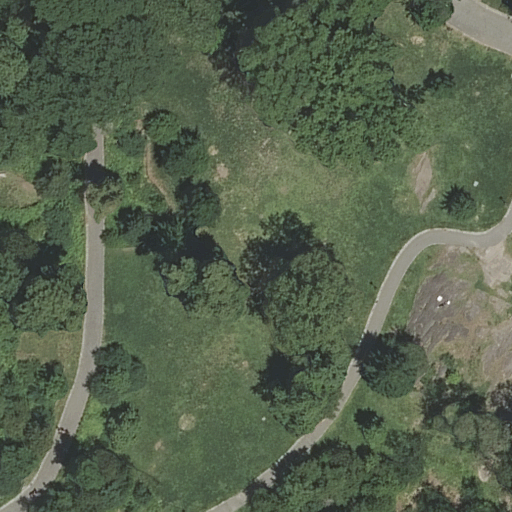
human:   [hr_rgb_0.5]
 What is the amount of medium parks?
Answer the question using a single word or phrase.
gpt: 0

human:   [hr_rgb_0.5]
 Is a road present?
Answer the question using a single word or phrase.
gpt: yes

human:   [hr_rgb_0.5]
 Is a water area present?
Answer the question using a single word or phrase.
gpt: no

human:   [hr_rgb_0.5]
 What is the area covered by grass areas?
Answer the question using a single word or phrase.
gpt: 2340m2

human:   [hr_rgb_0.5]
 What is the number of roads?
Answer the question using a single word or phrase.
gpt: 6

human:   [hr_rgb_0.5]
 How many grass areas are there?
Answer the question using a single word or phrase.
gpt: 1

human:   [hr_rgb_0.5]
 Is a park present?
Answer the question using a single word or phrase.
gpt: yes

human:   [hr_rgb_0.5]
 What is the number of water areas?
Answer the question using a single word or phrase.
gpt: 0

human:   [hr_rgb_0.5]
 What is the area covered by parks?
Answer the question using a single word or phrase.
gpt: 10633m2

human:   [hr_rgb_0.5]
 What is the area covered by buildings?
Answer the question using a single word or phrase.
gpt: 0m2

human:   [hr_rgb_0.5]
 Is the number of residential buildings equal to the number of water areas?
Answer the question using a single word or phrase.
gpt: yes

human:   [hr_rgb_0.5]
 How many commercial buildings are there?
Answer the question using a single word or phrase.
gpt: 0

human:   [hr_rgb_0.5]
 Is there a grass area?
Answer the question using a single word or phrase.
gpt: yes

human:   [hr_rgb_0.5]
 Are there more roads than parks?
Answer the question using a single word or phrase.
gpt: yes

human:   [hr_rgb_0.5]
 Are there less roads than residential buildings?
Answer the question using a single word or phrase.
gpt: no

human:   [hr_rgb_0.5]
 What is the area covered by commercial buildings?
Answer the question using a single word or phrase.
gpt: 0m2

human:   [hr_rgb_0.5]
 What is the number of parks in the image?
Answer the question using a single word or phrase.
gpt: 1

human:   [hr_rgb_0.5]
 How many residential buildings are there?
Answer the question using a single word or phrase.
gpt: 0

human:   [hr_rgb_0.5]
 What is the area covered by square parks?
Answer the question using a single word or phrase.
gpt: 0m2

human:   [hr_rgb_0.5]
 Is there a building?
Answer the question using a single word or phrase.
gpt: no

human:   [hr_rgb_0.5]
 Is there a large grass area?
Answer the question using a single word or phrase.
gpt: yes

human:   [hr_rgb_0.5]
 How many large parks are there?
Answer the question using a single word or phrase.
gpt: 1

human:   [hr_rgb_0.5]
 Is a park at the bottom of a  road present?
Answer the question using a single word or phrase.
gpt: no

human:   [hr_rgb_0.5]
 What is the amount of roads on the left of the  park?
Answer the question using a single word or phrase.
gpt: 6

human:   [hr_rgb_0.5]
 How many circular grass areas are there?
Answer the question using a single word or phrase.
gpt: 0

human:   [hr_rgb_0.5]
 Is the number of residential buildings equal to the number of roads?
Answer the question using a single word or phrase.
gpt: no

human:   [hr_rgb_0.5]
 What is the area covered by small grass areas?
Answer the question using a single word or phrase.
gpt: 0m2

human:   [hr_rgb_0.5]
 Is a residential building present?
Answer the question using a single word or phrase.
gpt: no

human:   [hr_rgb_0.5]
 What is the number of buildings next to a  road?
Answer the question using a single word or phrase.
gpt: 0

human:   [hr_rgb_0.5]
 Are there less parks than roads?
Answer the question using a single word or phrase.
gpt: yes

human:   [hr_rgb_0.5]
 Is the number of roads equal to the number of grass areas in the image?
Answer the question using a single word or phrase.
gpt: no

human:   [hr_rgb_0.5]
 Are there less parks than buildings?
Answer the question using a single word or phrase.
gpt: no

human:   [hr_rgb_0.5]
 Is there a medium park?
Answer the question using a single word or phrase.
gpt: no

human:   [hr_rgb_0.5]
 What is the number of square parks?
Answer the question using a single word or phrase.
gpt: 0

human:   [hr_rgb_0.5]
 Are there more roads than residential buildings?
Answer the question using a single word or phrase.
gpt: yes

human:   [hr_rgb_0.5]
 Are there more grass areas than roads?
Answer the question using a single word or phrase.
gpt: no

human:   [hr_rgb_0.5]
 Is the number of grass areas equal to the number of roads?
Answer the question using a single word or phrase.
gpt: no

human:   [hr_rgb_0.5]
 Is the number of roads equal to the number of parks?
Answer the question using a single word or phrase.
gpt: no

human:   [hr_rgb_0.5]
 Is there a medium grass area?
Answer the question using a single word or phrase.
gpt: no

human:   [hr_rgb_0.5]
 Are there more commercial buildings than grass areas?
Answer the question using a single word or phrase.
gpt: no

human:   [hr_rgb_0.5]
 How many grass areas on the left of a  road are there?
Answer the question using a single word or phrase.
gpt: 0

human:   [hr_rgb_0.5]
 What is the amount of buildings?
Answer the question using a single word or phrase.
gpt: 0

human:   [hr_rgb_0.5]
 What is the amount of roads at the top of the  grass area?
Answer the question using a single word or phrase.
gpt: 0

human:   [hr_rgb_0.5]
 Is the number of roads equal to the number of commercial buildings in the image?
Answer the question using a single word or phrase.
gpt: no

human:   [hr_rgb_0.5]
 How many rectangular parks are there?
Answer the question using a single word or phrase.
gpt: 1

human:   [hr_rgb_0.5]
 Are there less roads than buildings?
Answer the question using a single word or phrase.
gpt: no

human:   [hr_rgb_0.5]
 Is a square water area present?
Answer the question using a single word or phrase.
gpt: no

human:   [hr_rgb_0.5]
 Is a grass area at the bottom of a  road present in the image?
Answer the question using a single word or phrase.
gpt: no

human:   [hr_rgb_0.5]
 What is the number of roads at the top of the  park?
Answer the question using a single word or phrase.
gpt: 0

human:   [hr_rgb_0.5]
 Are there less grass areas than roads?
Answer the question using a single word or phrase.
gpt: yes

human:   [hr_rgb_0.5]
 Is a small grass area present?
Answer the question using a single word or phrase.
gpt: no

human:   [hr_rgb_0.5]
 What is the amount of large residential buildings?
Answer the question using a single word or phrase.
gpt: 0

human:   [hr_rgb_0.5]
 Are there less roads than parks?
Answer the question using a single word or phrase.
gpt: no

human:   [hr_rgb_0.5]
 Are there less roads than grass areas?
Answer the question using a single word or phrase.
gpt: no

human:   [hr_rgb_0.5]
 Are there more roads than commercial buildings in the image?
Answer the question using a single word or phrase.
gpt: yes

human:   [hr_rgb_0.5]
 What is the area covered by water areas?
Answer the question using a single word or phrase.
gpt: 0m2

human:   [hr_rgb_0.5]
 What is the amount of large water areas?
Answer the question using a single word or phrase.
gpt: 0

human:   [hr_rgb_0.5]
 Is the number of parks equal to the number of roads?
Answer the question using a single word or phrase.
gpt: no

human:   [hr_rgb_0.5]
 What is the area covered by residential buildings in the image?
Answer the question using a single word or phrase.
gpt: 0m2

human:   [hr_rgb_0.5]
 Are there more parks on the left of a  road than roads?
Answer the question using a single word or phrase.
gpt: no

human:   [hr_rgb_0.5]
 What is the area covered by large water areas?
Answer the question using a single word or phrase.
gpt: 0m2

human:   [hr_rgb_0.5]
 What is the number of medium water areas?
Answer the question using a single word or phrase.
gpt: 0

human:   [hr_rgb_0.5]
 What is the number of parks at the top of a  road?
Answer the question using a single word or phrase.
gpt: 1

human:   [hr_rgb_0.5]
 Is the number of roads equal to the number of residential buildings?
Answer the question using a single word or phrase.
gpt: no